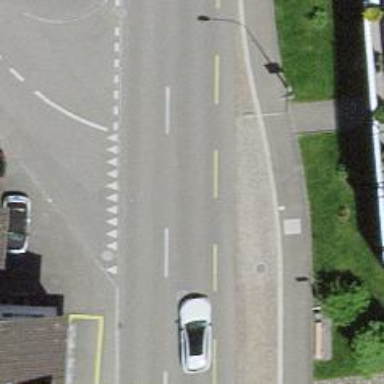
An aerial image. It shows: Secondary road with asphalt surface. There is dedicated cycle lane on the left side.